Question: I'm struggling with something really simple. I want to delete an entire registry key through a little console application. 'Application' is the key I want to delete, regardless of the values it contains:

This is what I did, but the 'subKey' value always seems to be null:
'''
static void Main(string[] args)
{
string keyPath = "SOFTWARE\Apps";
var hklm = Registry.LocalMachine;
var subKey = hklm.OpenSubKey(keyPath, true);
if(subKey != null)
{
subKey.DeleteSubKey("Application");
Console.WriteLine("DELETED");
}
else
{
Console.WriteLine("NOT FOUND");
}
}
'''
Is there something obvious I'm missing? I've already looked for other answers but no luck at all.
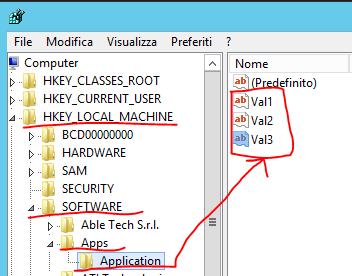
Answer: Thanks to the suggestions in the comments, I managed to delete the key from the registry. What I was missing was to explicitly tell the system I wanted to use the 64-bit version registry view.
I had to change the code as the following:
'''
static void Main(string[] args)
{
string keyPath = "SOFTWARE\Apps";
var subKey = RegistryKey.OpenBaseKey(RegistryHive.LocalMachine, RegistryView.Registry64).OpenSubKey(keyPath, true); // This method accepts the RegistryView parameter.
if (subKey != null)
{
subKey.DeleteSubKey("Application");
Console.WriteLine("DELETED");
}
else
{
Console.WriteLine("NOT FOUND");
}
}
'''